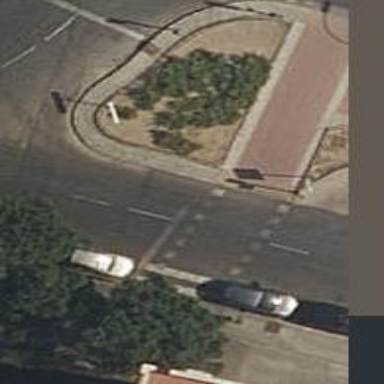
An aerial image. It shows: Road with traffic signals.